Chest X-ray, AP view. Patient: 68 years old, sex F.
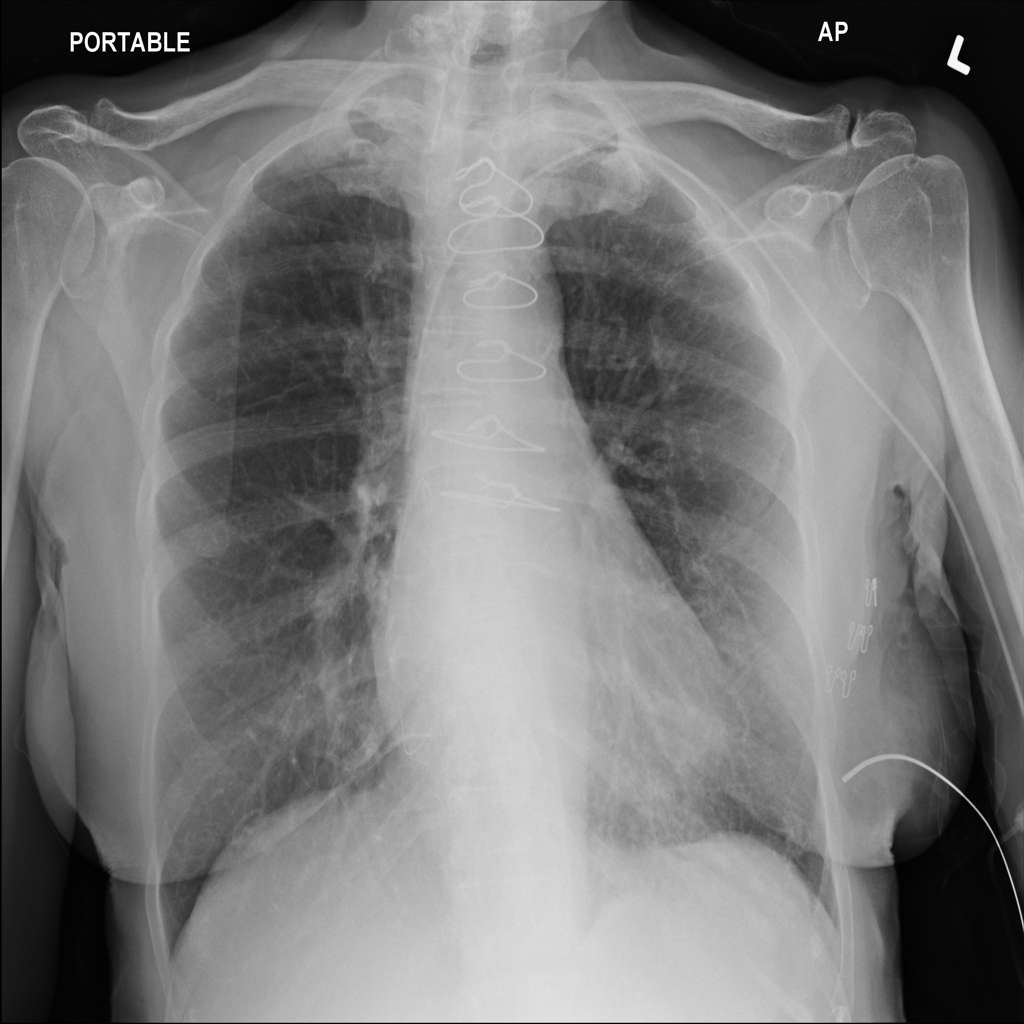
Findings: No Finding